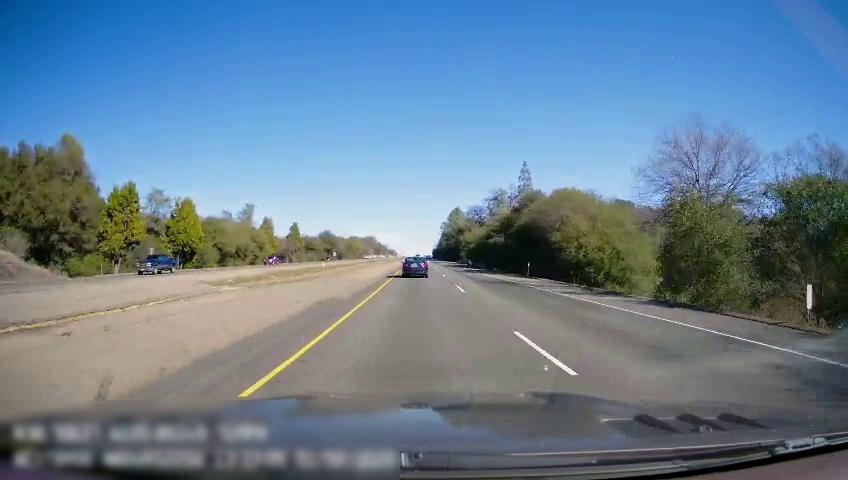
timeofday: Day
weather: Sunny
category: Drivable Space
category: Drivable Space
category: Vehicles | SUV
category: Vehicles | Truck
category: Vehicles | Car
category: Lanes | Current Lane
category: Lanes | Current Lane
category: Lanes | Alternate Lane